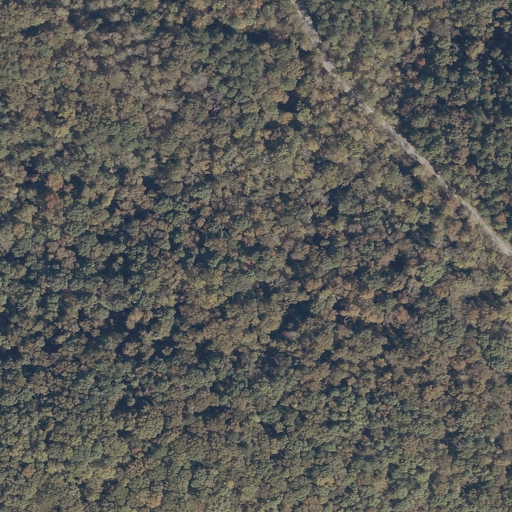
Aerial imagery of gap in Alabama named Portersville Gap containing deciduous forest, open development, and mixed forest